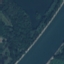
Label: River